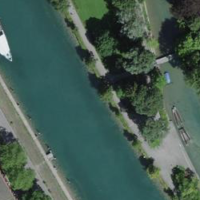
EUNIS habitat code: 45
Species observed at this site:
Certhia brachydactyla
Corvus corone
Motacilla cinerea
Cyanistes caeruleus
Fulica atra
Anas platyrhynchos
Troglodytes troglodytes
Pyrrhula pyrrhula
Dendrocopos major
Aythya fuligula
Passer domesticus
Coloeus monedula
Turdus merula
Chroicocephalus ridibundus
Erithacus rubecula
Mergus merganser
Sitta europaea
Columba livia
Motacilla alba